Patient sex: M
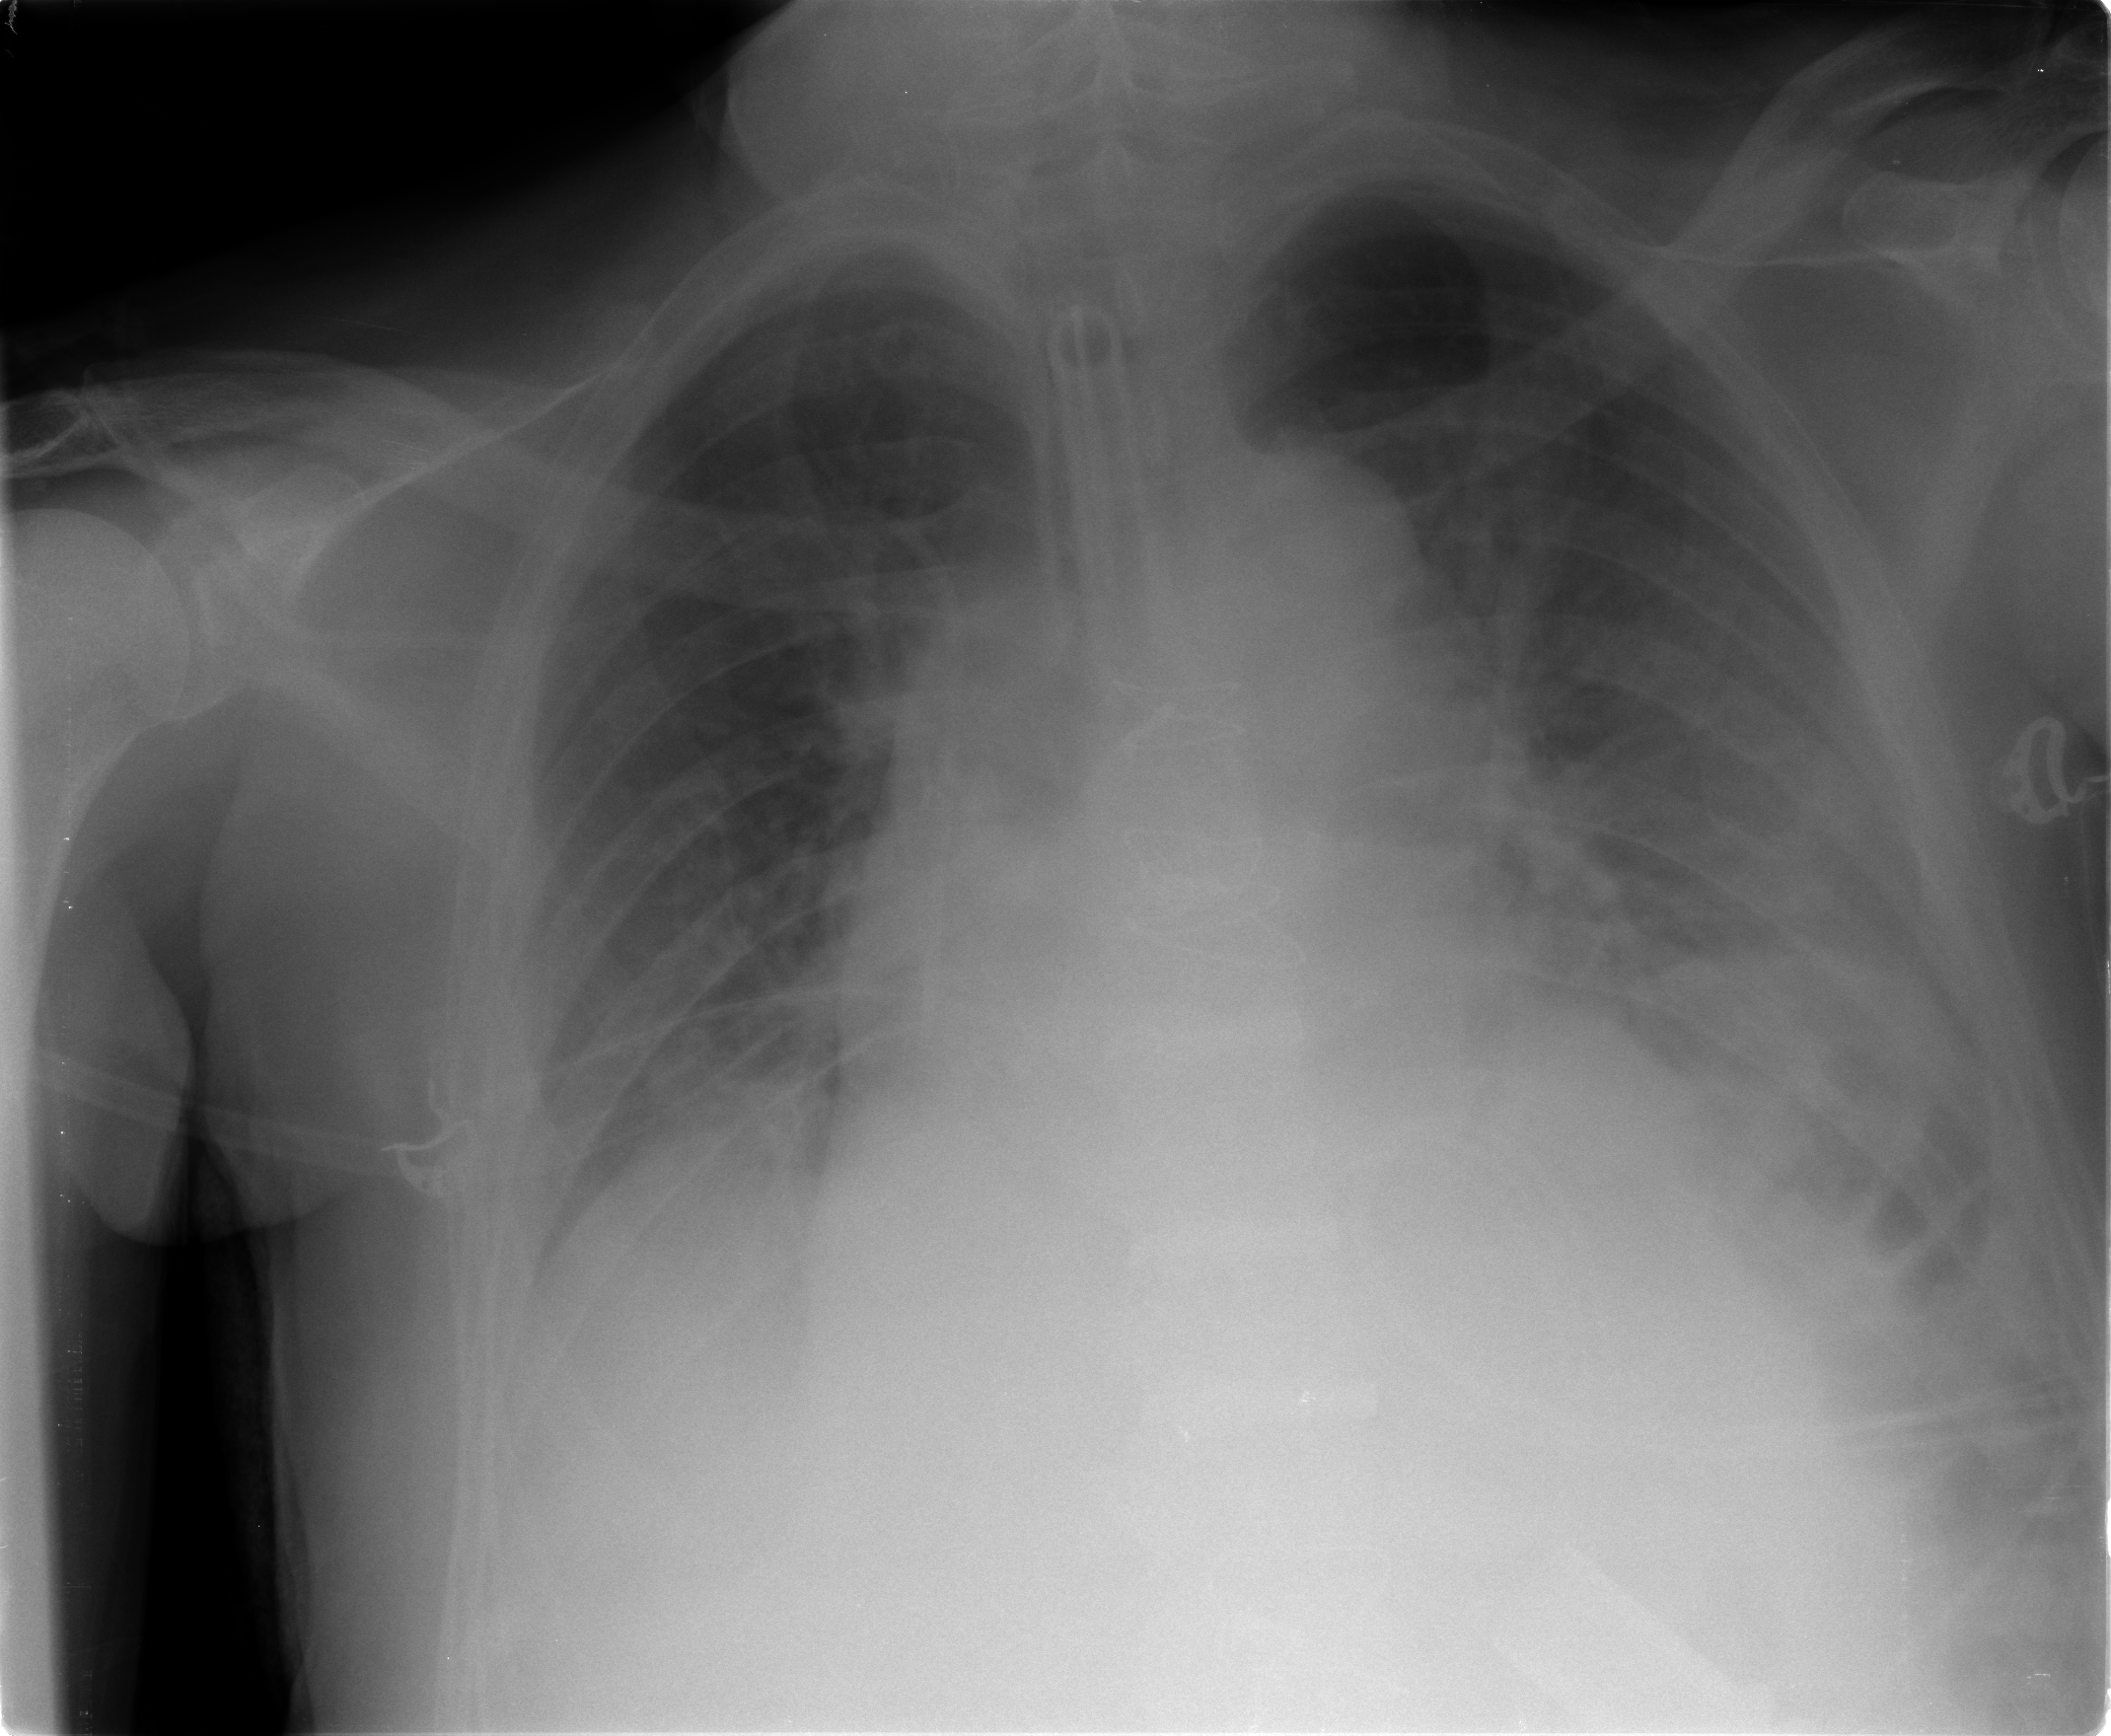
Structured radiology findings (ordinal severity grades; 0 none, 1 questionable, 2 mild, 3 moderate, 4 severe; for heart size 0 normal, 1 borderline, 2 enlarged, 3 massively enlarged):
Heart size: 2
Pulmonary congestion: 2
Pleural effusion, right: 1
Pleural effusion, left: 0
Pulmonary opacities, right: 0
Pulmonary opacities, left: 0
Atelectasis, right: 2
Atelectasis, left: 1